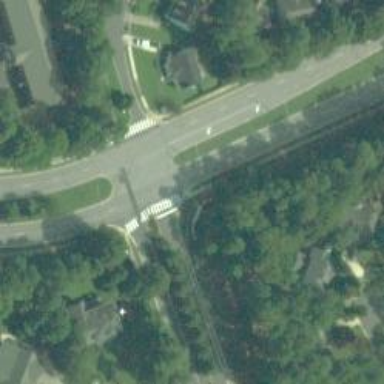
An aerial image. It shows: Asphalt footway with marked crossing.